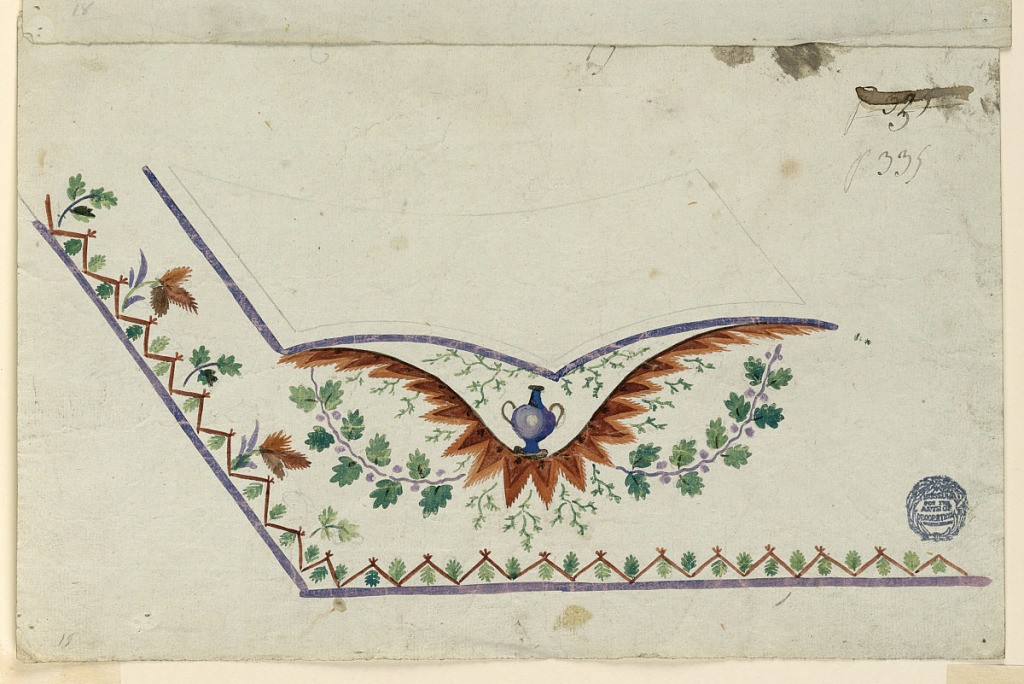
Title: Design for a Waistcoat
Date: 1780-1790
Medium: Pencil and various gouaches on paper
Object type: Drawing
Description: Design for the embroidery of the left bottom part of a man's waistcoat. Brown edges. The decoration of the flap of the pocket is slightly sketched. It was to consist, as that beneath the pocket does of naturalistic flower designs combined with lozenges and leaf scrolls. Leaves and flower boughs accompany scalloped lace panel along the edge of the waistcoat.